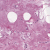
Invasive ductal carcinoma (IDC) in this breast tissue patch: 0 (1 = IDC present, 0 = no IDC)